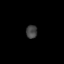
Tissue: lung
Cell type: Others
Senescence score: 0.1675
Nuclear area (px): 140
Mean DAPI intensity: 68.236